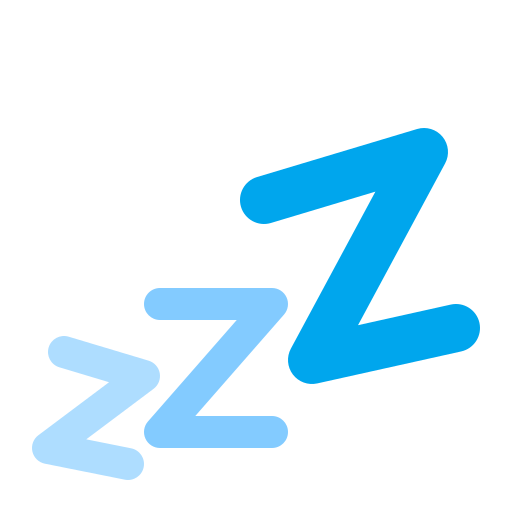
zzz flat